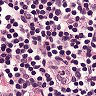
Metastatic tissue present: no